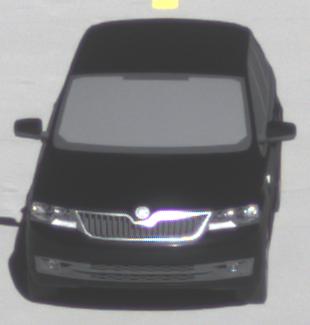
Make: Skoda
Model: Rapid Spaceback 1.2 TSI
Detailed model: Rapid Spaceback
Model produced from: 2013/10
Model produced until: 2015/04
Doors: 5
Color: black
Road condition: dry road
Daytime: morning or afternoon
Contrast: high contrast